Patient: sex M, age 68
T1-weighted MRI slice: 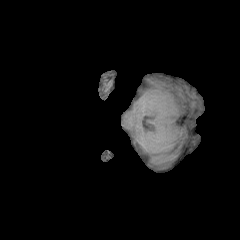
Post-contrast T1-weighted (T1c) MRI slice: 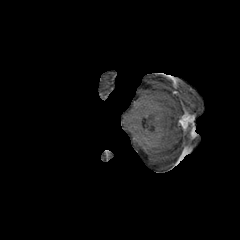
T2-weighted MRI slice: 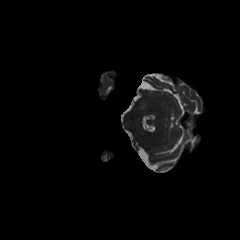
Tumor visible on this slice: no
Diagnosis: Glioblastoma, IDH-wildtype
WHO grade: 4